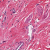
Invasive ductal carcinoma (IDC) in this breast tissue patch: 0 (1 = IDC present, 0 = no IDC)